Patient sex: M
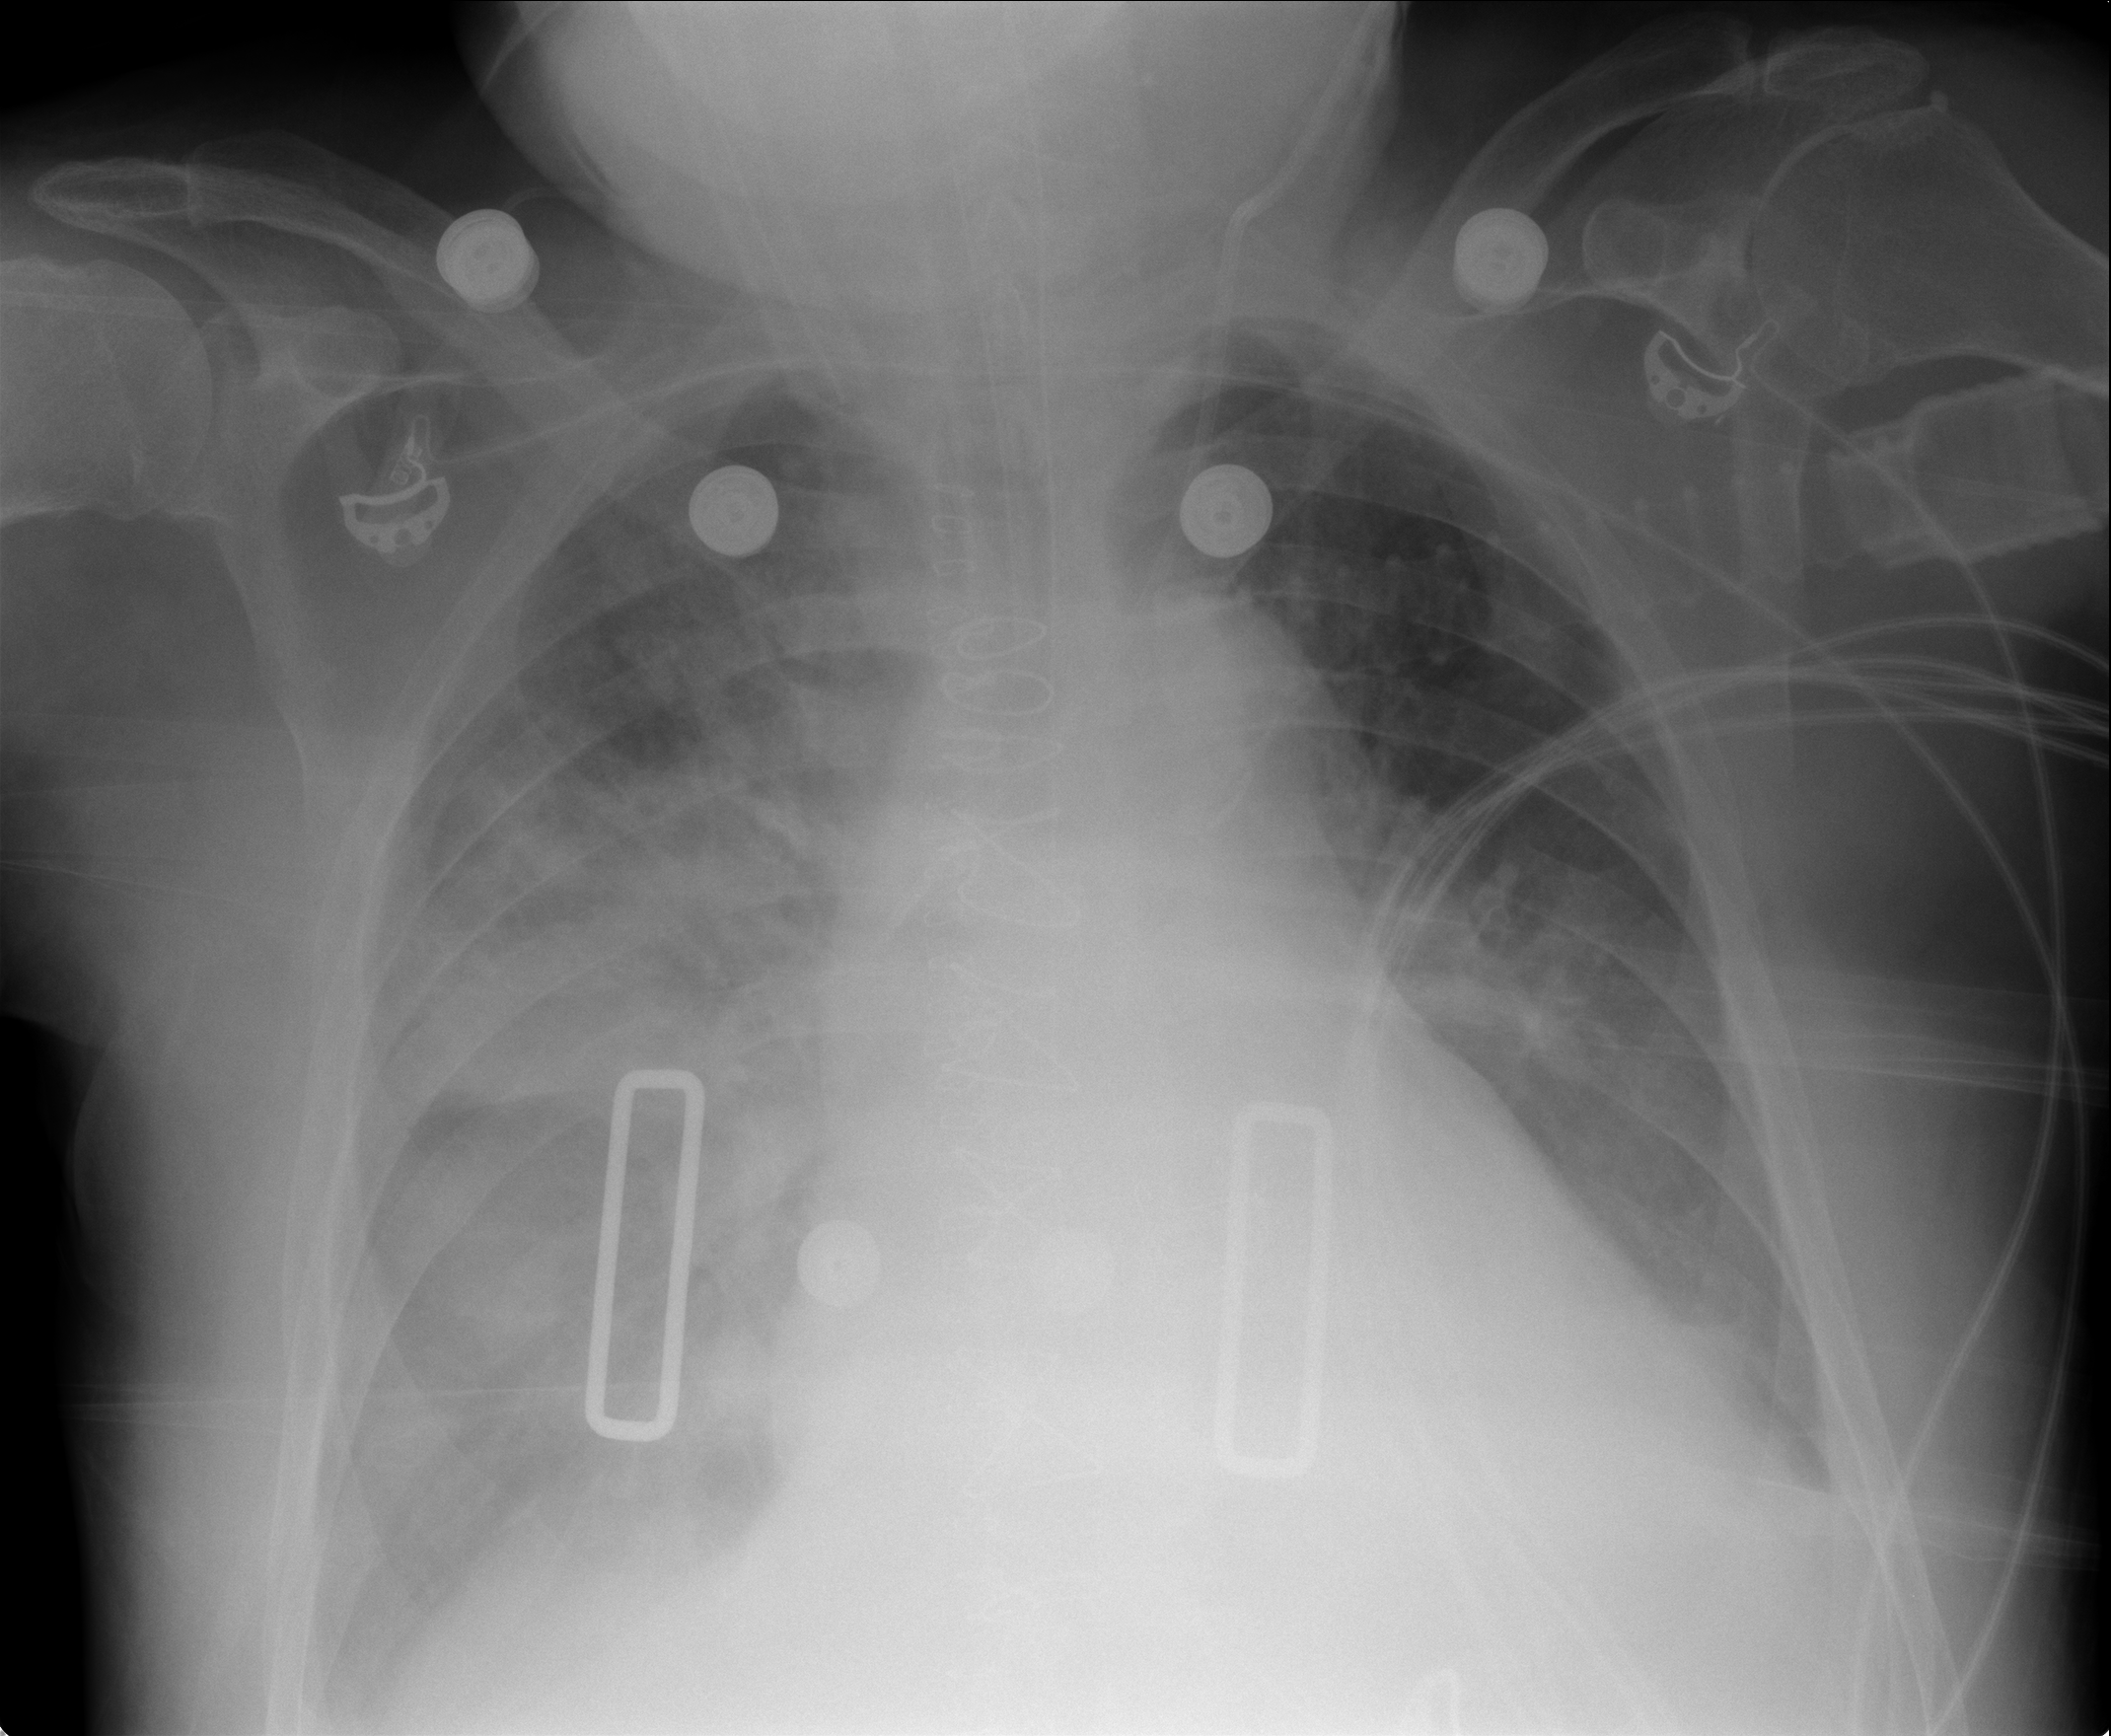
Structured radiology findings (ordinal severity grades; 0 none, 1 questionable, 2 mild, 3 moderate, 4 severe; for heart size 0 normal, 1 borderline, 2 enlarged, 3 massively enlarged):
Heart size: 1
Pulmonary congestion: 2
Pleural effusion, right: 3
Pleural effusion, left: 2
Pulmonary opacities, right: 3
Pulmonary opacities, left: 0
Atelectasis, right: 2
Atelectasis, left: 2